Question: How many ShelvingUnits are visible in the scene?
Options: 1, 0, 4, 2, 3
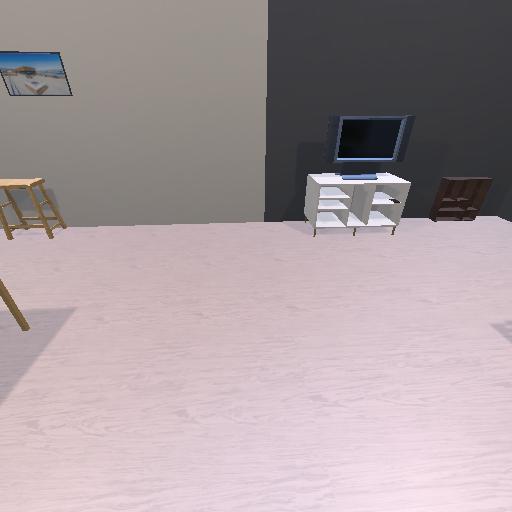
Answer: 1